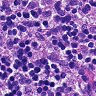
Metastatic tissue present: no